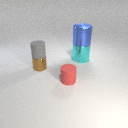
large cyan metal cylinder below large blue metal cylinder